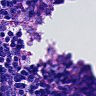
Metastatic tissue present: no